Field crop: maize
Growth stage: 1
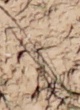
Species: lolium